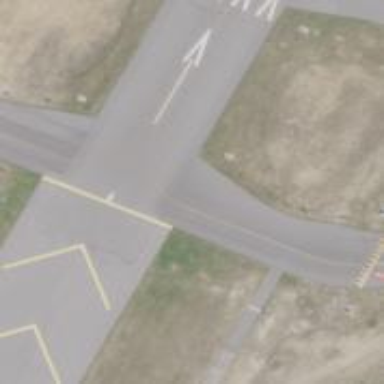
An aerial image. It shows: Runway with displaced threshold at the airport.